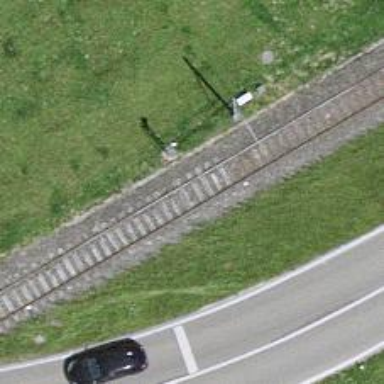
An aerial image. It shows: Railway signal.